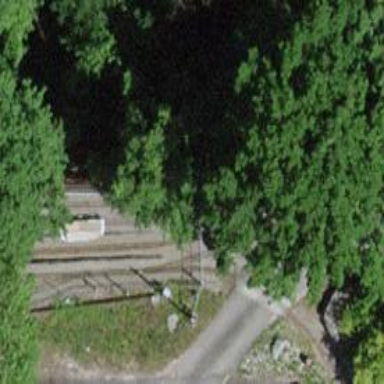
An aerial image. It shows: Miniature railway.